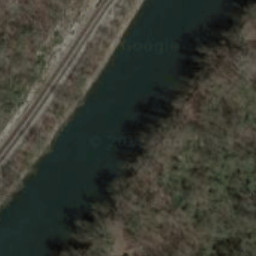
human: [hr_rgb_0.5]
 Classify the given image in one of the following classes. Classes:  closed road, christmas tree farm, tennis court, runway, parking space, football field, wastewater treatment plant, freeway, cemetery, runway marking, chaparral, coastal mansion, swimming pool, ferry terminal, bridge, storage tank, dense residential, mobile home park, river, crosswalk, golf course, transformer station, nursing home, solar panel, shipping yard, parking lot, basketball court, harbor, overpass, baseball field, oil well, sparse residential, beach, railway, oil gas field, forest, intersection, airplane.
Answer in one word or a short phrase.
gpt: river